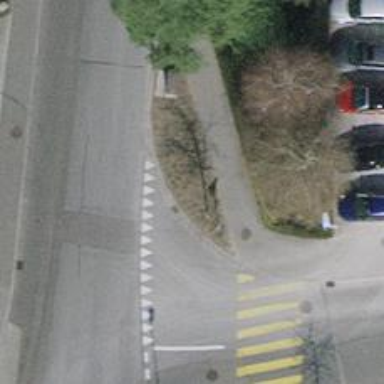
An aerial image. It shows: Street cabinet of man-made origin.